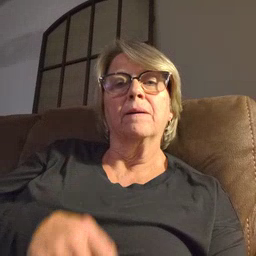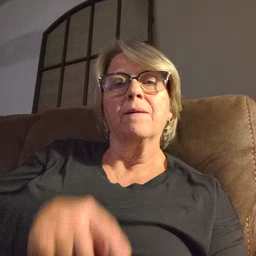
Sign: read